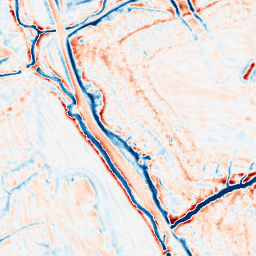
Category: edge_preserving
Decomposition family: bilateral
Decomposition parameters: d: 15
sigma_color: 25
sigma_space: 50
Upsampling method: bicubic_16x
Upsampling parameters: scale: 16
Upsampling scale: 16